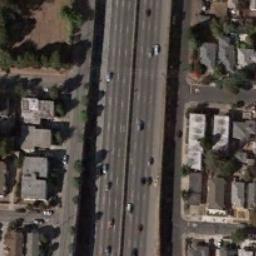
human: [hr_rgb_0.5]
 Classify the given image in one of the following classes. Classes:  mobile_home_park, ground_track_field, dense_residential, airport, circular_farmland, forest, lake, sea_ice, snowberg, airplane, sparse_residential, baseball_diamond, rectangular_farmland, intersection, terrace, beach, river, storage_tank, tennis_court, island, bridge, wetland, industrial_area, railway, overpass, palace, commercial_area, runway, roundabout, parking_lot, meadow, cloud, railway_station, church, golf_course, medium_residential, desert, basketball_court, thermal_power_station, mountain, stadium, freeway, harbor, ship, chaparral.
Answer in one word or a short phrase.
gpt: freeway